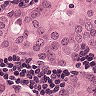
Metastatic tissue present: yes